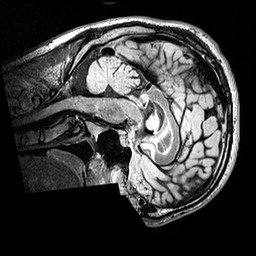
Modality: FLAIR
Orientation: sagittal
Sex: male
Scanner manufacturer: siemens
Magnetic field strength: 3 T
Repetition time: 5 s
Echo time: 0.395 s